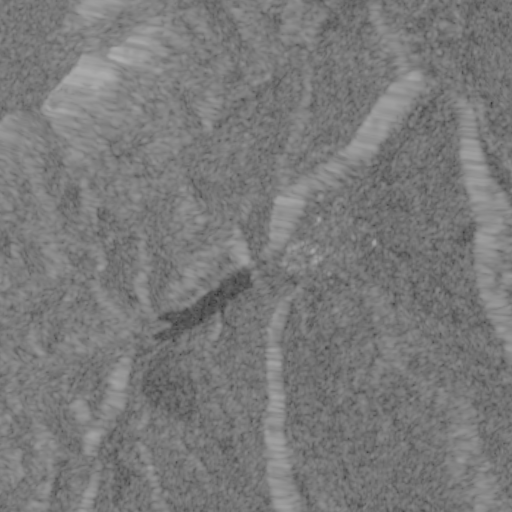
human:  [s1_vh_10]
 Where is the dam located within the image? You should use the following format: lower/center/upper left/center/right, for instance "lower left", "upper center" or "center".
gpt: The dam is located in the center of the image.
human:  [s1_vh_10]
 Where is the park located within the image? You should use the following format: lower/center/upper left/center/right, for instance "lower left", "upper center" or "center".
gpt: The park is located in the upper right of the image.
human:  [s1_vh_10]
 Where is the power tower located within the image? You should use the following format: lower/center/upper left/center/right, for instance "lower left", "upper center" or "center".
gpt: The power tower is located in the upper right of the image.
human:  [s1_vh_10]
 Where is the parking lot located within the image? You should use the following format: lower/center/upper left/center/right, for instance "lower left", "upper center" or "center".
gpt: There is no parking lot in the image.

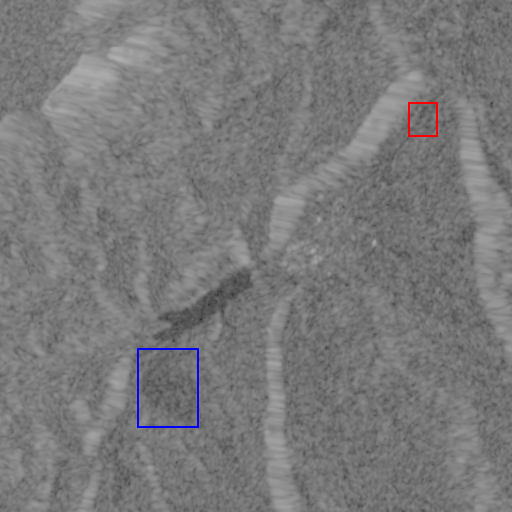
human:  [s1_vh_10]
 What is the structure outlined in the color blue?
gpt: The structure outlined in blue is a crop field.
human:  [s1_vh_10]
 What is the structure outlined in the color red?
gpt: The structure outlined in red is a park.
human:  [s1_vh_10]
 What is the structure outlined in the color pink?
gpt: There is no pink outline.